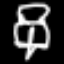
Label: chair